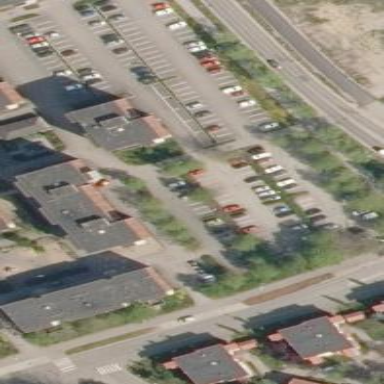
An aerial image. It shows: Parking area with surface.